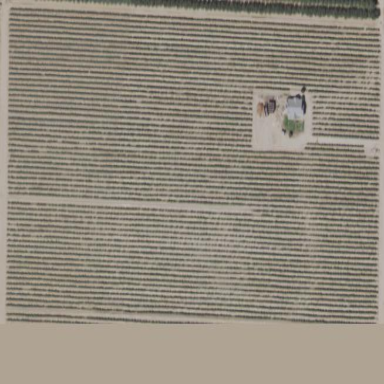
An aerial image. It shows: Vineyard with grape crops.